Question: 1. I just have device UDID & client reported that the app is crashing on his device & he is not able to start application.
2. The client device iOS version is 7.1.2
3. Also i am not having any crash report.(Asked for Crash Report)
4. Now referring (iAd works on simulator but crash on device(ipad)): I am assuming the reason behind this might be the library,

- -
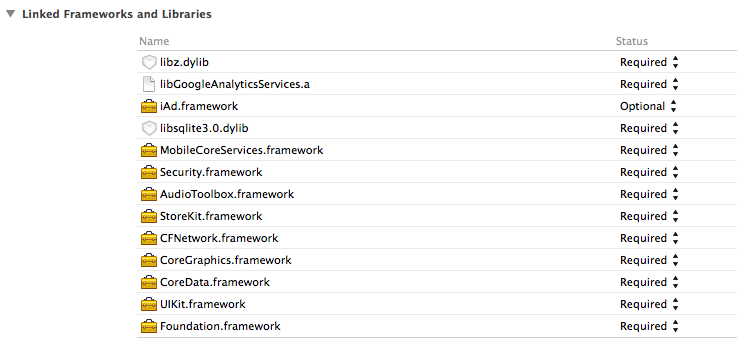
Answer: First of all - you need crash details. Without it, nobody help you.
Integrate any crash reporter SDK: <URL> or anything like this.